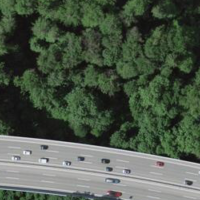
EUNIS habitat code: 57
Species observed at this site:
Bufo bufo
Helophilus pendulus